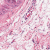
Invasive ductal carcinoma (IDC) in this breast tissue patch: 0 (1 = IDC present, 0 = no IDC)